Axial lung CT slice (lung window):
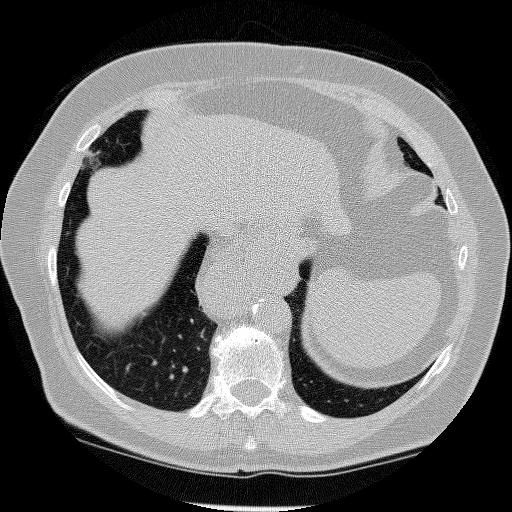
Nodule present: no